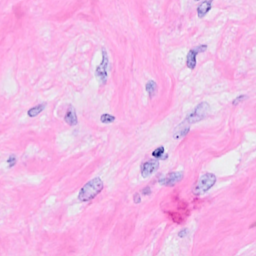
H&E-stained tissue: Breast